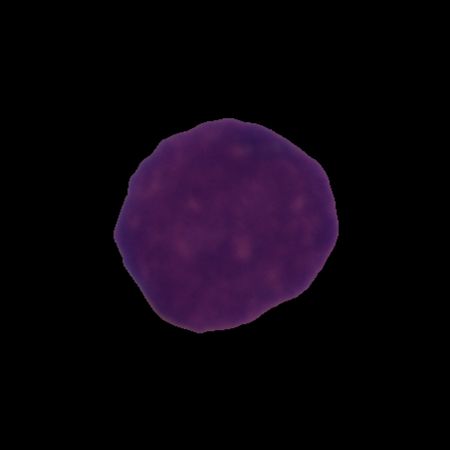
Label: cancer